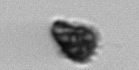
Label: Syracosphaera_pulchra